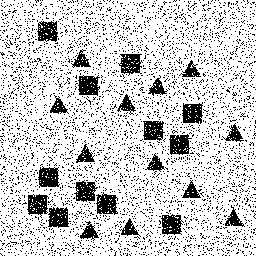
Squares: 12
Triangles: 12
Stars: 0
Total shapes: 24